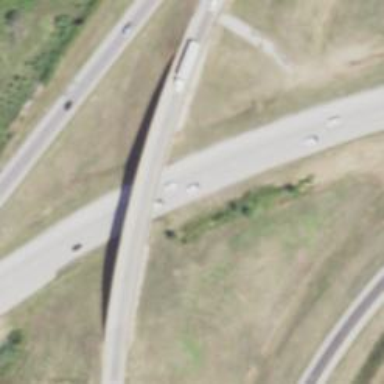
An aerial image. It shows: Motorway link bridge.